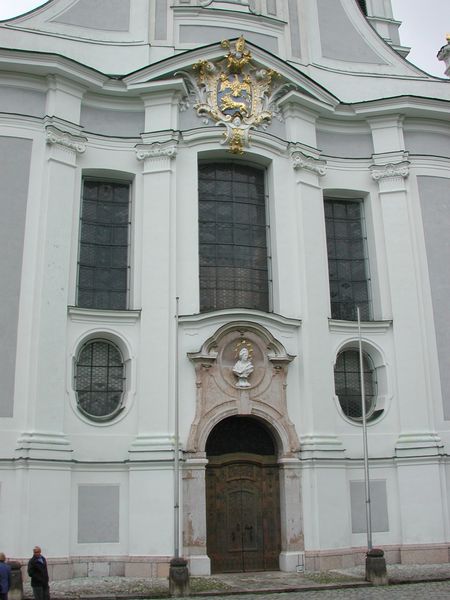
Titel: Klosterkirche Diessen am Ammersee
Künstler: Johann Michael Fischer
Standort: Dießen am Ammersee, St. Mariä Himmelfahrt (EU - D - Bayern)
Schlagwörter: adler, blau, weiß, fenster, glas, grau, holz, marmor, pfeiler, straße, säulen, tür, architektur, barock, stein, kirche, gold, frontal, rosa, oval, rund, fassade, pilaster, wein, kartusche, detail, büste, stuck, foto, fotografie, eingang, medaillon, kapitelle, kapitell, portal, wappen, putz, ionisch, löwe, wien, konkav, konvex, oculi, lisene, balthasar neumann, oal, pilster, pilatsre, touris